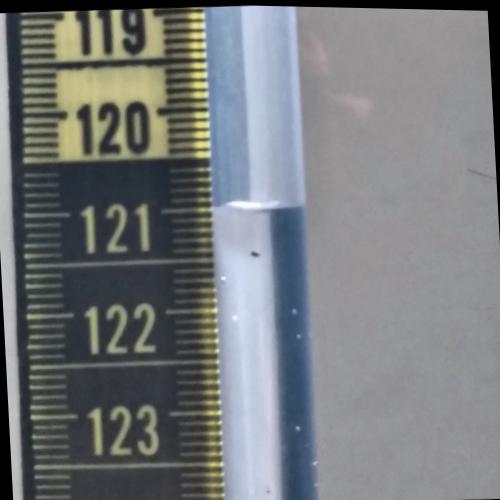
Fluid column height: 121.0 cm